Chest X-ray:
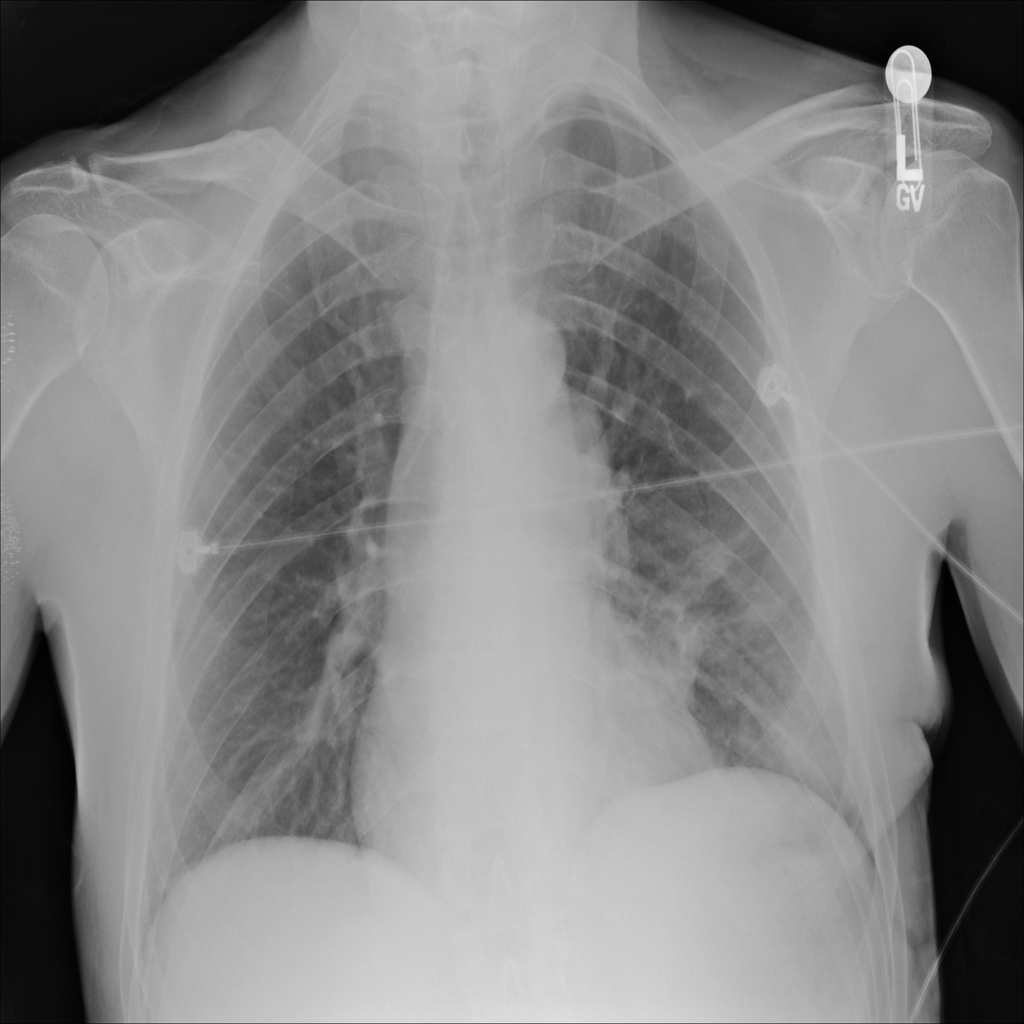
Findings: Fracture, Consolidation
No abnormal finding: no